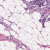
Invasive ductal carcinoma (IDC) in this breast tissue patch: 1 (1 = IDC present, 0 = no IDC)